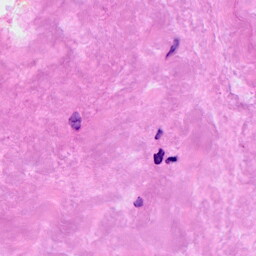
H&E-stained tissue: Breast